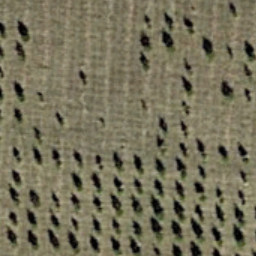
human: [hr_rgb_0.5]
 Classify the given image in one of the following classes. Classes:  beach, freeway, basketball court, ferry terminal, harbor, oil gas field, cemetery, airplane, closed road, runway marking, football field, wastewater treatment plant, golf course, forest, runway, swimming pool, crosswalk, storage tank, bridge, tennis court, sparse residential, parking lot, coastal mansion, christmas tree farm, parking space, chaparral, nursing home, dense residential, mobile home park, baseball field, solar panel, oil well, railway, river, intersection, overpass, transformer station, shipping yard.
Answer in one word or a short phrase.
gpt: christmas tree farm